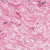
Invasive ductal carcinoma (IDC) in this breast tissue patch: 0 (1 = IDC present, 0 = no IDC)